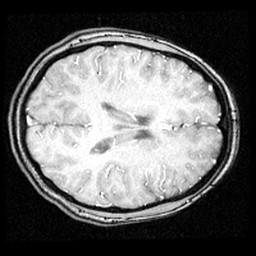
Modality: inplaneT1
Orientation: axial
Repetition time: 0.2 s
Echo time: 0.0036 s